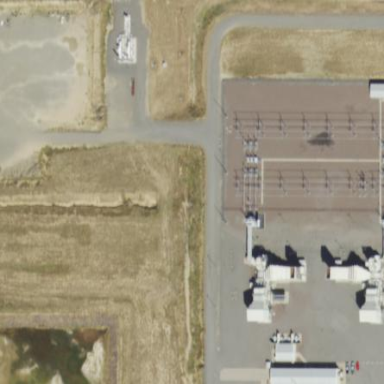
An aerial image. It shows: Power plant.